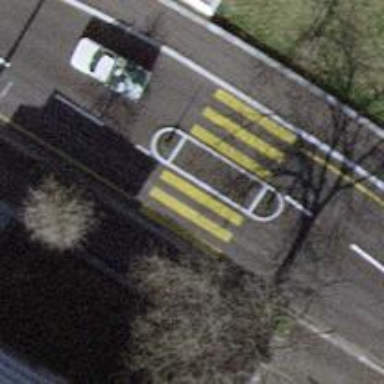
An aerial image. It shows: Uncontrolled zebra crossing with zebra markings.